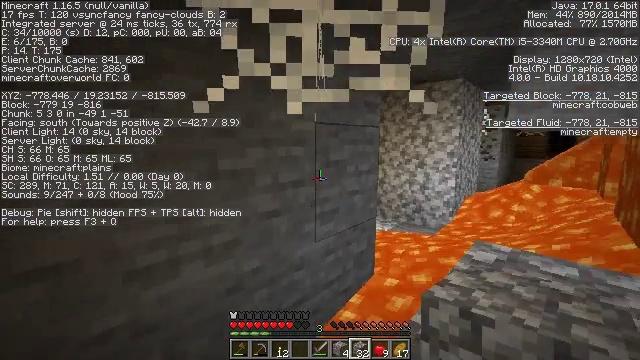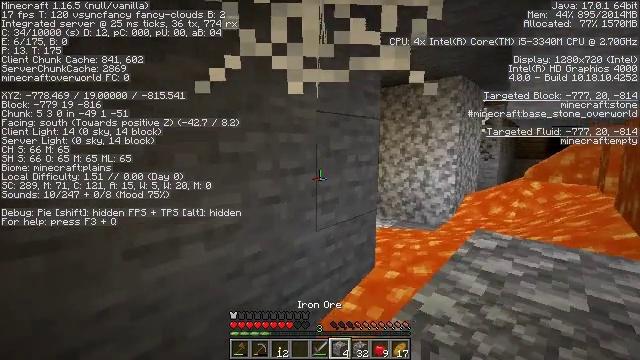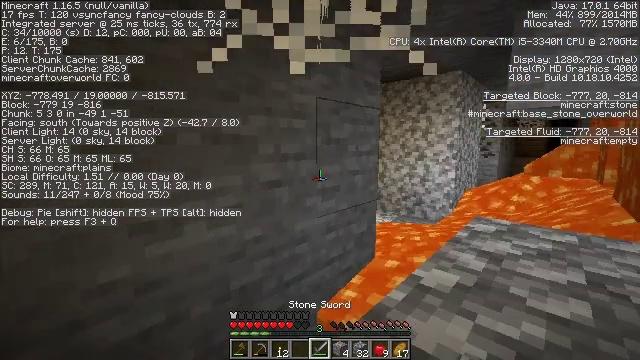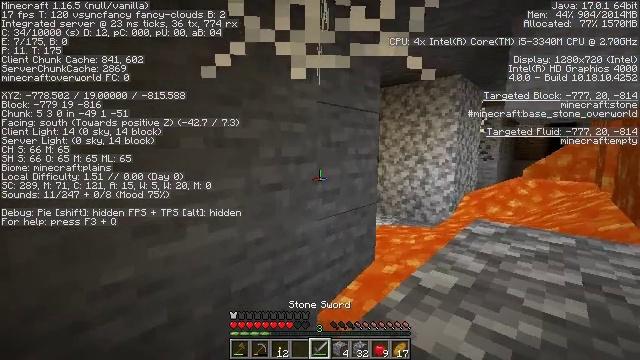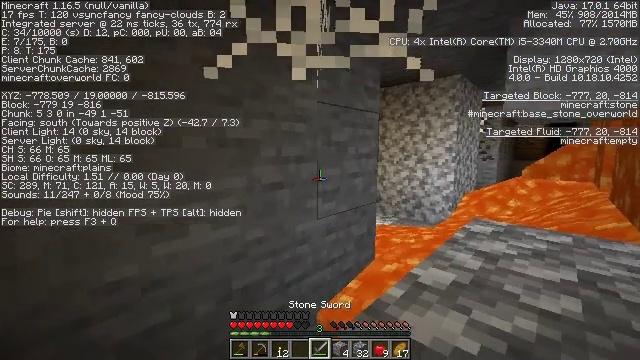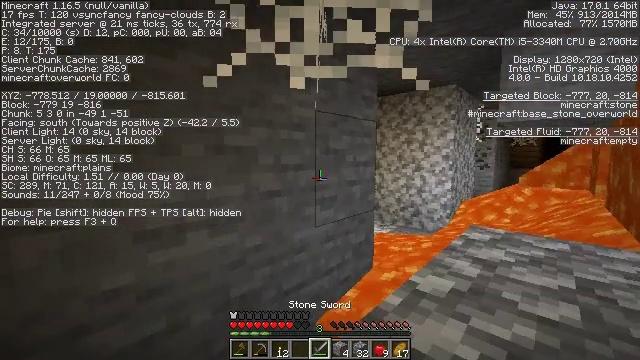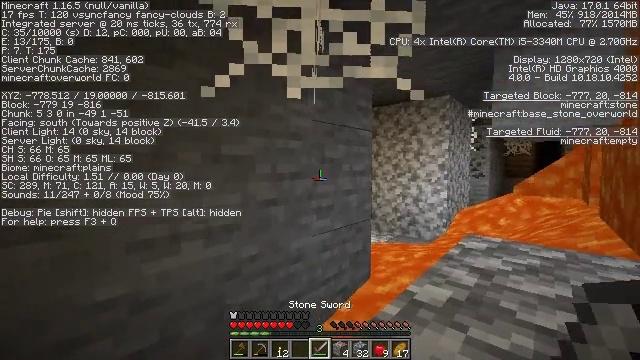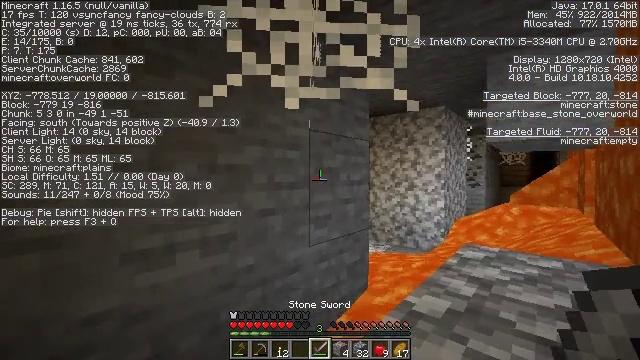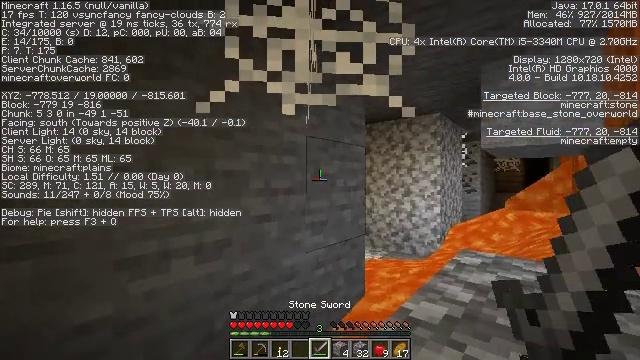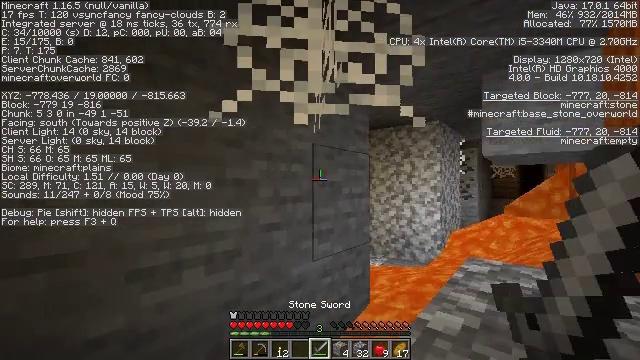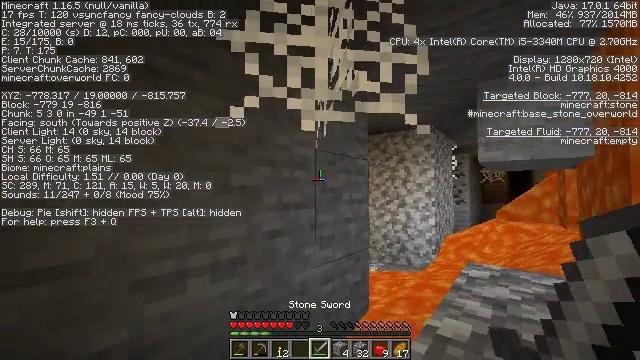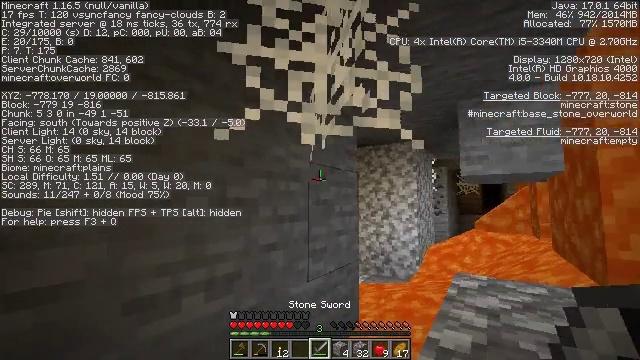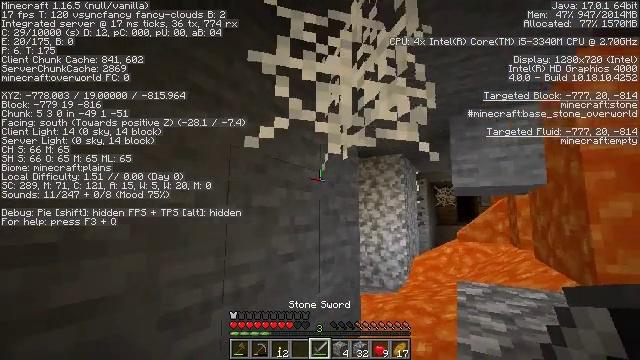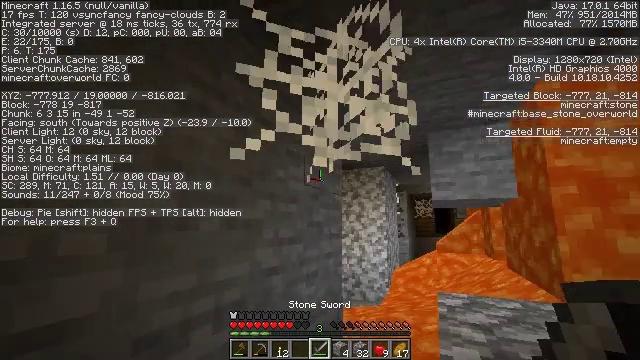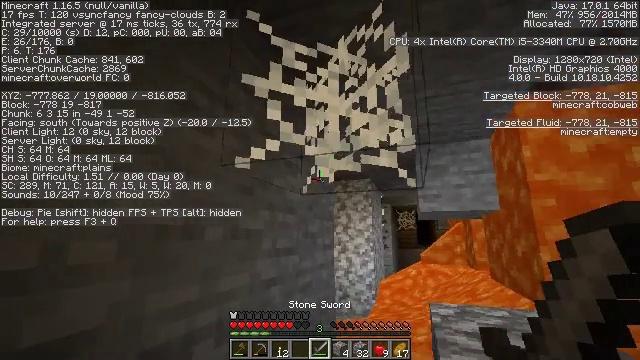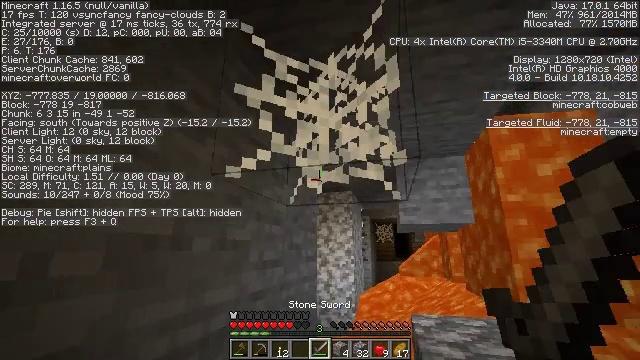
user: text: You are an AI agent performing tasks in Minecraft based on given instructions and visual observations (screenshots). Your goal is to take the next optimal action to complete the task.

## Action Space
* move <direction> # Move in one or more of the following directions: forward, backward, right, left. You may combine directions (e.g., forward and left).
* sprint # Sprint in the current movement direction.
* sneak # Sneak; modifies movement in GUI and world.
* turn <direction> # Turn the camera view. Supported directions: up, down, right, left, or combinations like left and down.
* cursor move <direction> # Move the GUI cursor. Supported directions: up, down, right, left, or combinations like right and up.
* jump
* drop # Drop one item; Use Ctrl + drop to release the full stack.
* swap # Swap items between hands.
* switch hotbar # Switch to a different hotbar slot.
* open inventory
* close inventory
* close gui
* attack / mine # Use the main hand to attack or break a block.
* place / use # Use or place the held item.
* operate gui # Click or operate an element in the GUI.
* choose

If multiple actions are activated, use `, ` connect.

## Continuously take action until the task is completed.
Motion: motion action
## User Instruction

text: Clear out the cobweb from the stronghold.
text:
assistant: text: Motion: no_op
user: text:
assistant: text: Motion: no_op
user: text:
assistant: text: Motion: no_op
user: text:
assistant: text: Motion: no_op
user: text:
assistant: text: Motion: turn up
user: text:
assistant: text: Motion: turn up
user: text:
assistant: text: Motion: turn up
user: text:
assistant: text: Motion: turn up
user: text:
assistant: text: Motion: move left, turn up
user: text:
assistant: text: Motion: move left, turn right and up
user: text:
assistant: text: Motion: move left, turn right and up
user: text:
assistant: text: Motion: move left, turn right and up
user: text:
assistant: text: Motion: turn right and up
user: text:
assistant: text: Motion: turn right and up
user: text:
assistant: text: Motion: turn right and up
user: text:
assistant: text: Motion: turn right and up
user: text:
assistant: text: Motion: attack / mine
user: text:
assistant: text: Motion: attack / mine
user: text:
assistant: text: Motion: attack / mine
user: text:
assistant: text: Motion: attack / mine
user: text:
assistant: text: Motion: attack / mine
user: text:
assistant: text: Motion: attack / mine
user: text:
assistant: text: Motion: attack / mine
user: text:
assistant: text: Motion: attack / mine
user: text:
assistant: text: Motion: attack / mine
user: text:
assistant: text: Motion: attack / mine
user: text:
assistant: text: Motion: attack / mine
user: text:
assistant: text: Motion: attack / mine
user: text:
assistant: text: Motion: no_op